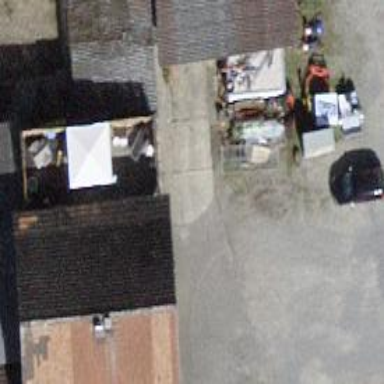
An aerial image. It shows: Building with tile roof.